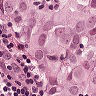
Metastatic tissue present: yes